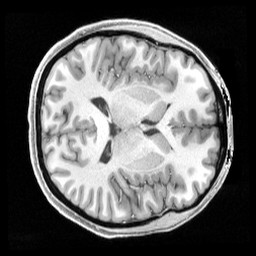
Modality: T1w
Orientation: axial
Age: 21
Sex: female
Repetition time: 2.4 s
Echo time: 0.00222 s